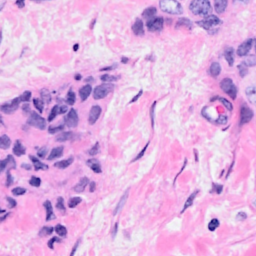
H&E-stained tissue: Breast